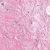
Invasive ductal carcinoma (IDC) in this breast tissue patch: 0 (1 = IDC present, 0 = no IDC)